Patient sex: F
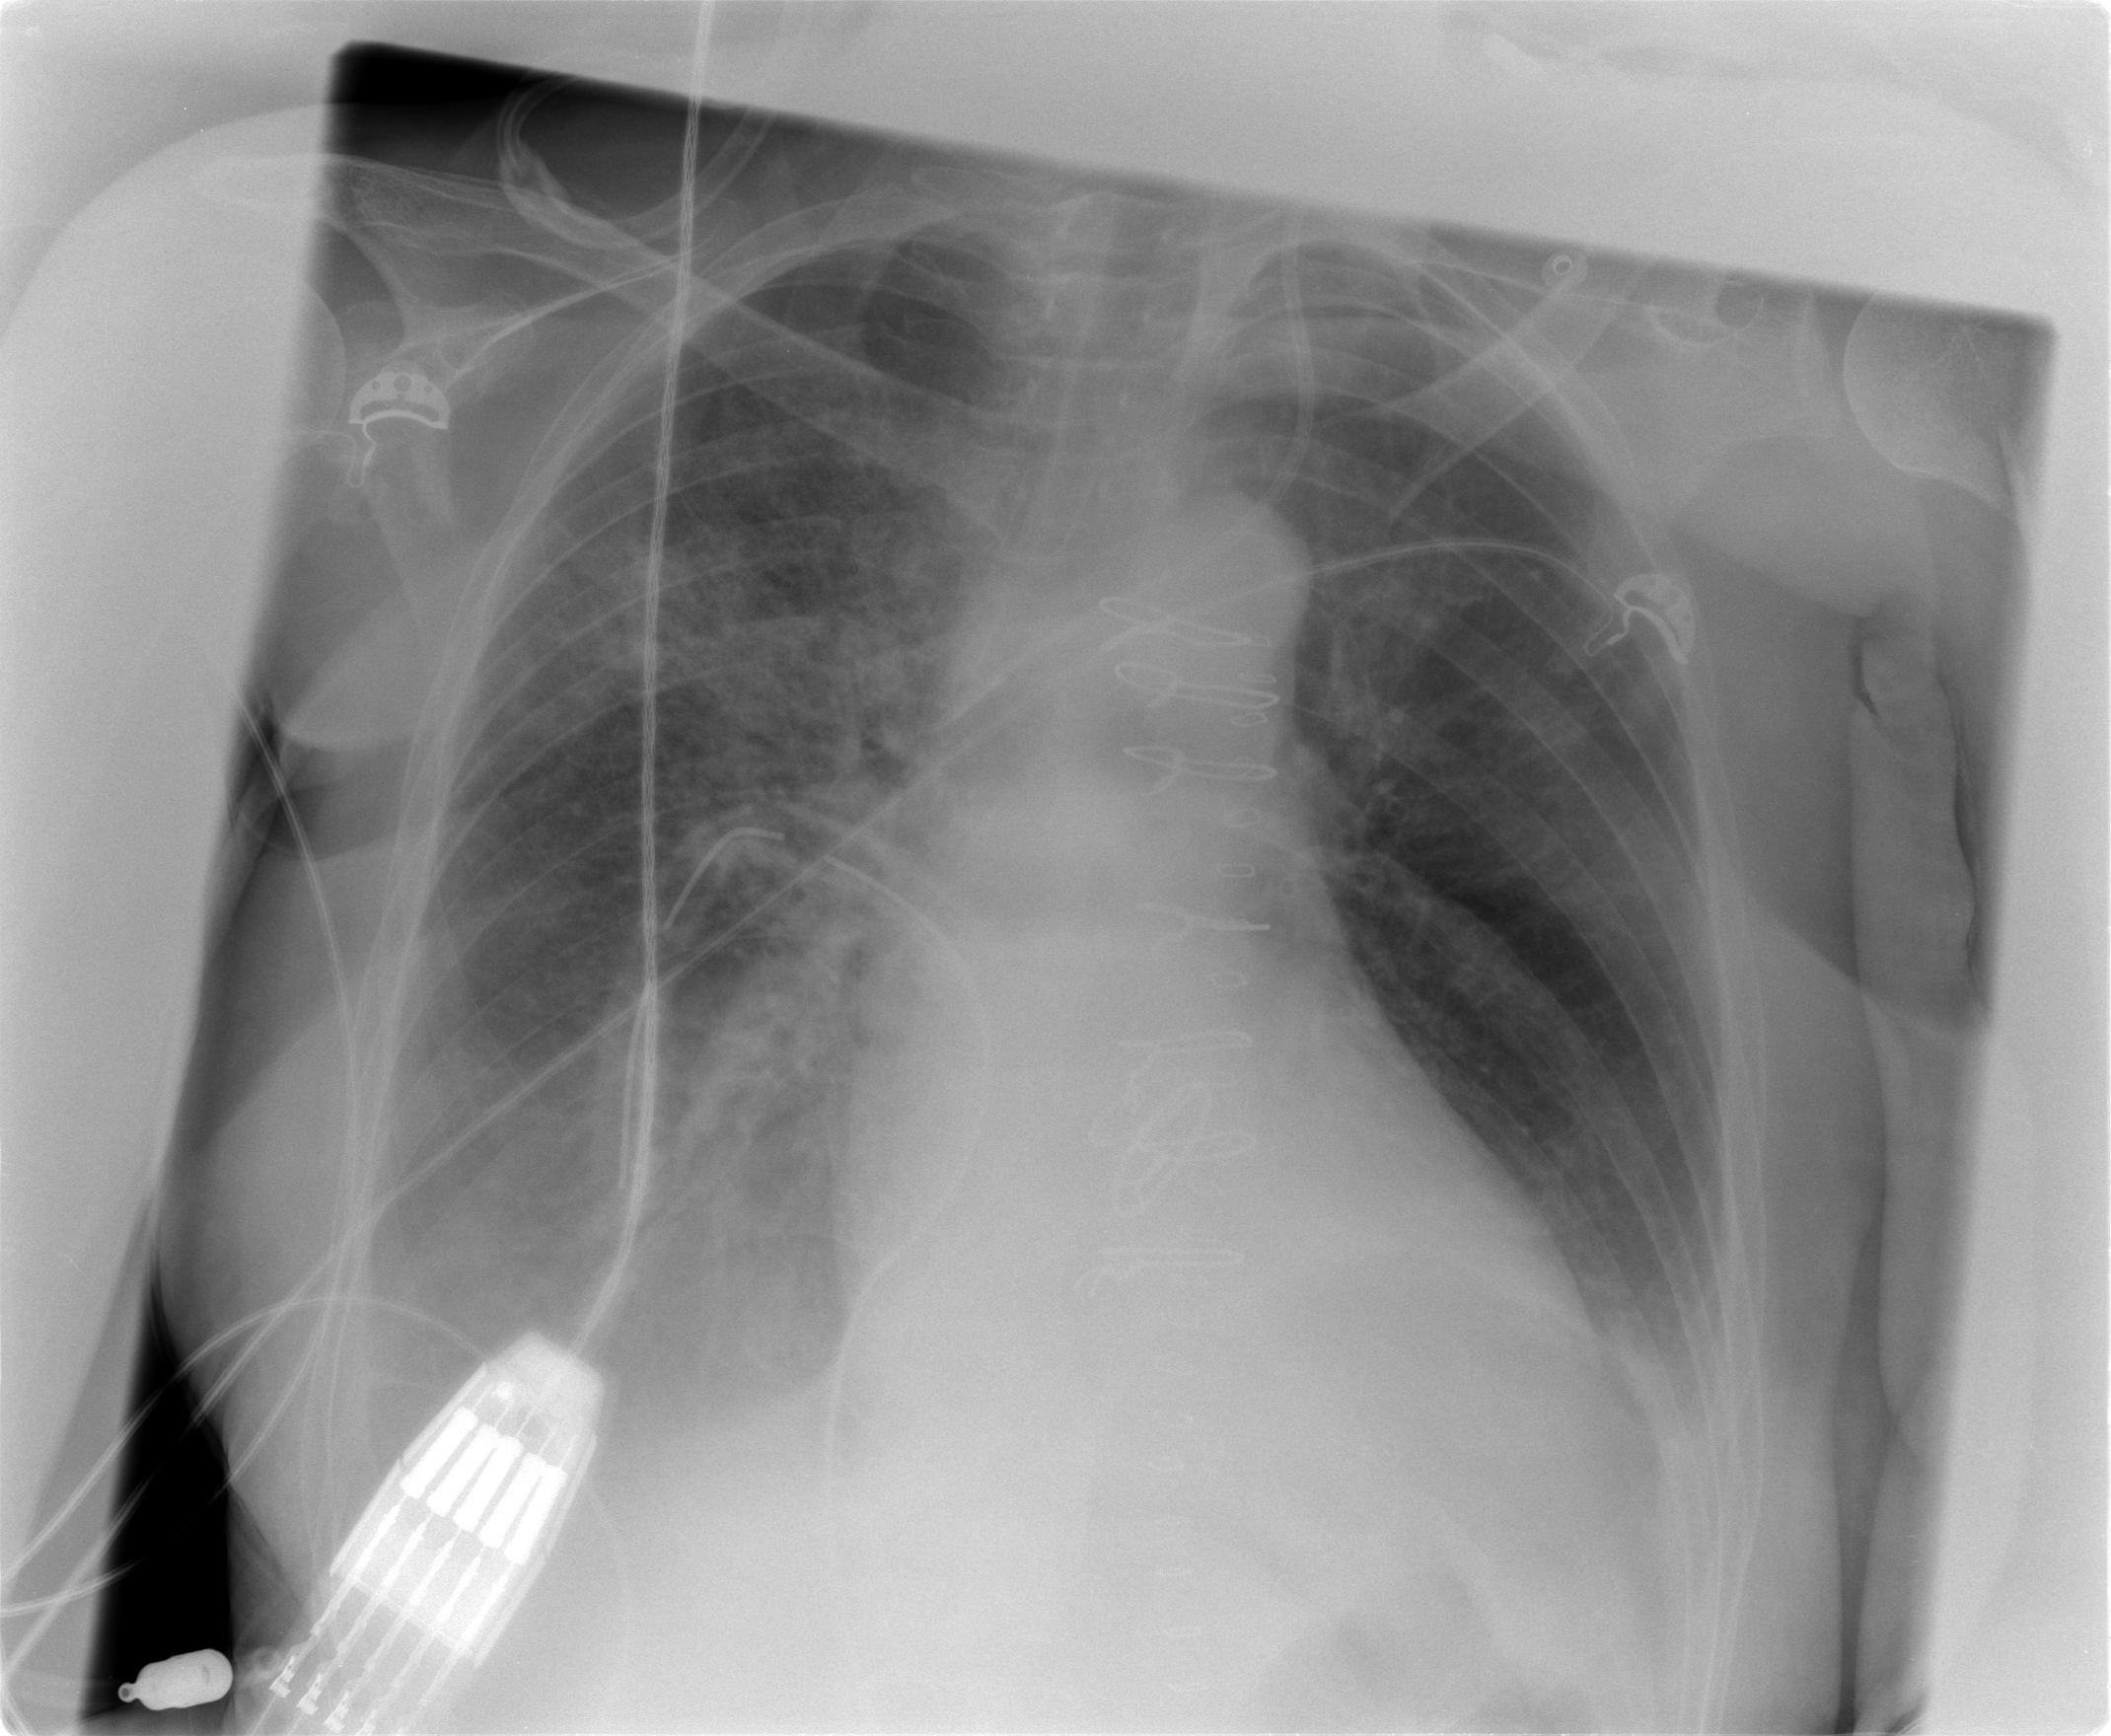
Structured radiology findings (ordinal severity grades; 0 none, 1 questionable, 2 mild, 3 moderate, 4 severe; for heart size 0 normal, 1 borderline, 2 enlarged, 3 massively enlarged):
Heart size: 1
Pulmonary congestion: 0
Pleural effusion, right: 2
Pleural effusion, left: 2
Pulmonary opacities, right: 3
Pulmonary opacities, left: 0
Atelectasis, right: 2
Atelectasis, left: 2